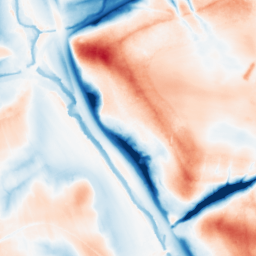
Category: multiscale
Decomposition family: dog_multiscale
Decomposition parameters: sigma_ratio: 2
n_scales: 5
base_sigma: 0.5
Upsampling method: quartic
Upsampling parameters: scale: 4
Upsampling scale: 4